【题型】解答题　【知识点】平面几何　【难度】medium
如图，在四边形 \(ABCD\) 中，\(AC = 2\sqrt{7}\)，\(CD = 2AD\)，\(\angle ADC = \frac{2\pi}{3}\)。

(1) 求 \(\sin\angle DAC\) 的值；

(2) 若 \(\angle BAC = 2\angle DAC\)，且 \(\triangle ABC\) 的面积是 \(\triangle ACD\) 面积的 \(4\sqrt{3}\) 倍，求 \(AB\) 的长。

\vspace{1em}
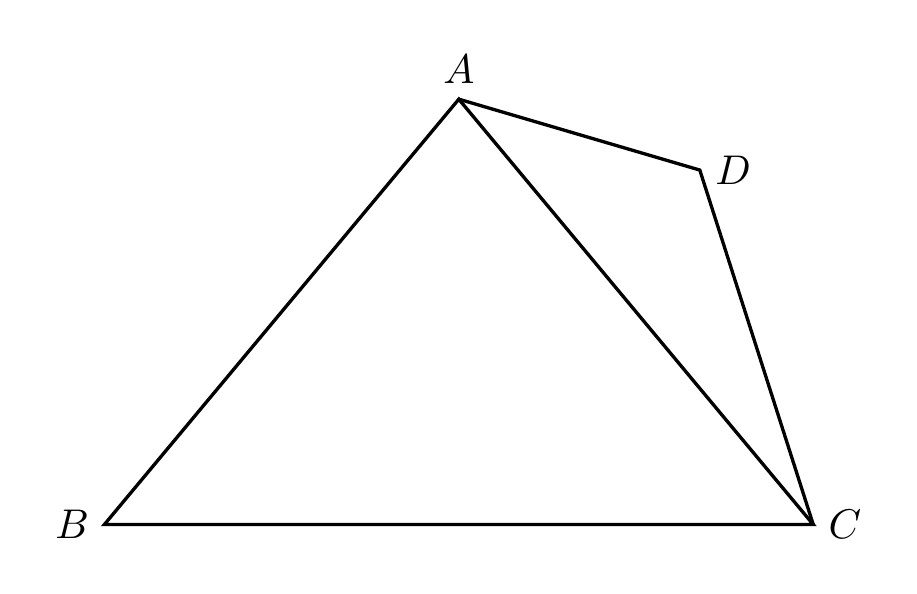
【解答】
【答案】(1) \({\frac{\sqrt{21}}{7}}\); (2) \({2\sqrt{21}}\).

【分析】
(1) 设 \(\angle DAC = \theta\)，可得 \(\angle DCA = \frac{\pi}{3} - \theta\)，在 \(\triangle ACD\) 中，运用正弦定理建立关于 \(\theta\) 的等式，结合两角和的正弦公式化简出 \(2\sin\theta = \sqrt{3}\cos\theta\)，进而求出 \(\sin\theta\)，可得 \(\sin\angle DAC\) 的值；

(2) 在 \(\triangle ACD\) 中，运用正弦定理列式算出 \(CD = 4\)、\(AD = 2\)，然后运用二倍的正弦公式算出 \(\sin\angle BAC = \frac{4\sqrt{3}}{7}\)，根据 \(S_{\triangle ABC} = 4\sqrt{3}S_{\triangle ACD}\)，运用三角形的面积公式建立关系式算出 \(AB\) 长，可得本题的答案。

【解答】
解：(1) 设 \(\angle DAC = \theta\)，根据 \(\angle ADC = \frac{2\pi}{3}\)，可得 \(\angle DAC + \angle DCA = \frac{\pi}{3}\)，\(\angle DCA = \frac{\pi}{3} - \theta\)，

在 \(\triangle ACD\) 中，由正弦定理得
\[
\frac{CD}{\sin\theta} = \frac{AD}{\sin\left(\frac{\pi}{3} - \theta\right)},
\]
所以 \(\frac{CD}{AD} = \frac{\sin\theta}{\sin\left(\frac{\pi}{3} - \theta\right)} = \frac{\sin\theta}{\frac{\sqrt{3}}{2}\cos\theta - \frac{1}{2}\sin\theta} = 2\)，整理得 \(2\sin\theta = \sqrt{3}\cos\theta\)，

结合 \(\sin^2\theta + \cos^2\theta = 1\)，且 \(\theta \in \left(0, \frac{\pi}{3}\right)\)，解得 \(\sin\theta = \frac{\sqrt{21}}{7}\)，即 \(\sin\angle DAC = \frac{\sqrt{21}}{7}\)；

(2) 由 (1) 得 \(\sin\theta = \frac{\sqrt{21}}{7}\)，所以 \(\cos\theta = \sqrt{1 - \sin^2\theta} = \frac{2\sqrt{7}}{7}\)，

\(\triangle ACD\) 中，由正弦定理得
\[
\frac{CD}{\sin\theta} = \frac{AC}{\sin\angle ADC} = \frac{2\sqrt{7}}{\frac{\sqrt{3}}{2}} = \frac{4\sqrt{7}}{\sqrt{3}},
\]
解得 \(CD = \frac{4\sqrt{7}}{\sqrt{3}}\sin\theta = 4\)，结合 \(CD = 2AD\)，可得 \(AD = 2\)，

根据 \(\angle BAC = 2\angle DAC\)，求得
\[
\sin\angle BAC = \sin2\theta = 2\sin\theta\cos\theta = 2 \times \frac{\sqrt{21}}{7} \times \frac{2\sqrt{7}}{7} = \frac{4\sqrt{3}}{7},
\]
因为
\[
S_{\triangle ABC} = \frac{1}{2}AC \cdot AB \cdot \sin\angle BAC = \frac{2\sqrt{3}}{7}AC \cdot AB,
\]
\[
S_{\triangle ACD} = \frac{1}{2}AC \cdot AD \cdot \sin\angle DAC = \frac{\sqrt{21}}{7}AC,
\]
且 \(S_{\triangle ABC} = 4\sqrt{3}S_{\triangle ACD}\)，

所以
\[
\frac{2\sqrt{3}}{7}AC \cdot AB = 4\sqrt{3} \times \frac{\sqrt{21}}{7}AC,
\]
解得 \(AB = 2\sqrt{21}\)。

【点评】本题主要考查了同角三角函数的基本关系、两角和与差的三角函数公式、正弦定理与三角形的面积公式等知识，属于中档题。